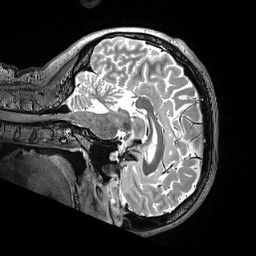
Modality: T2w
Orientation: sagittal
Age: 31
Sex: female
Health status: ill
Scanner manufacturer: siemens
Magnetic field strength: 3 T
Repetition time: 3.2 s
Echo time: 0.563 s